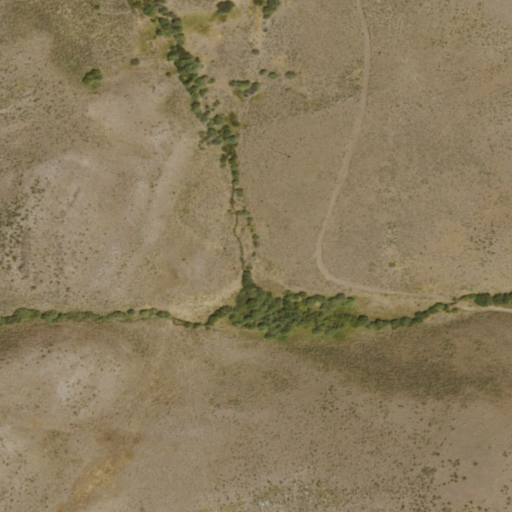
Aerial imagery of valley in Nevada named Nip and Tuck Draw containing only shrub